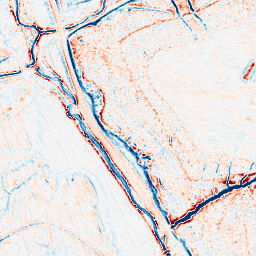
Category: classical
Decomposition family: gaussian
Decomposition parameters: sigma: 2
Upsampling method: edge_directed
Upsampling parameters: scale: 2
Upsampling scale: 2